Question: I have to enable google place API for Android, but unfortunately, I am not
able to enable google place API for Android on Google developer console.
I getting the following message
> You do not have sufficient permissions to view this page.
Tracking Number: 529859675235296356
Here I have attached screenshots:

This what I have tried earlier:
<URL>
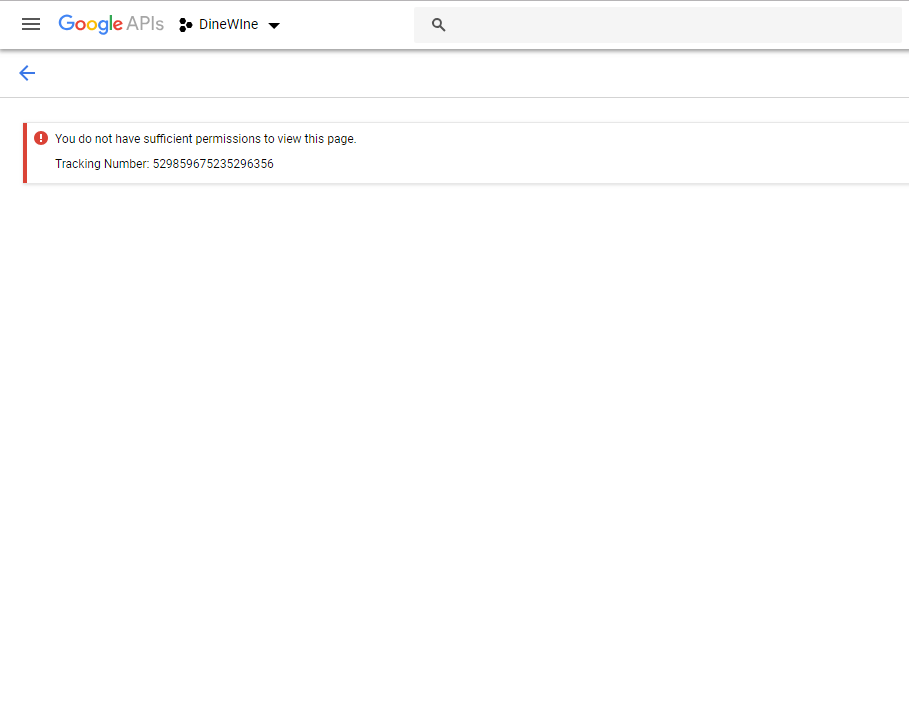
Answer: As the post says, if you haven't enabled the Places SDK for iOS/Android before, you won't be able to do it now. Places API now integrates these services and you just need to enable Places API.
Have a look at this link for more help:
<URL>